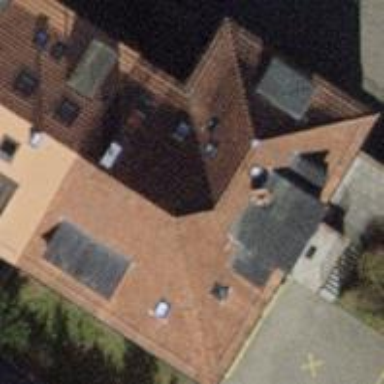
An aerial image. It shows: Tile-roofed apartment building.